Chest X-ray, AP view. Patient: 26 years old, sex F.
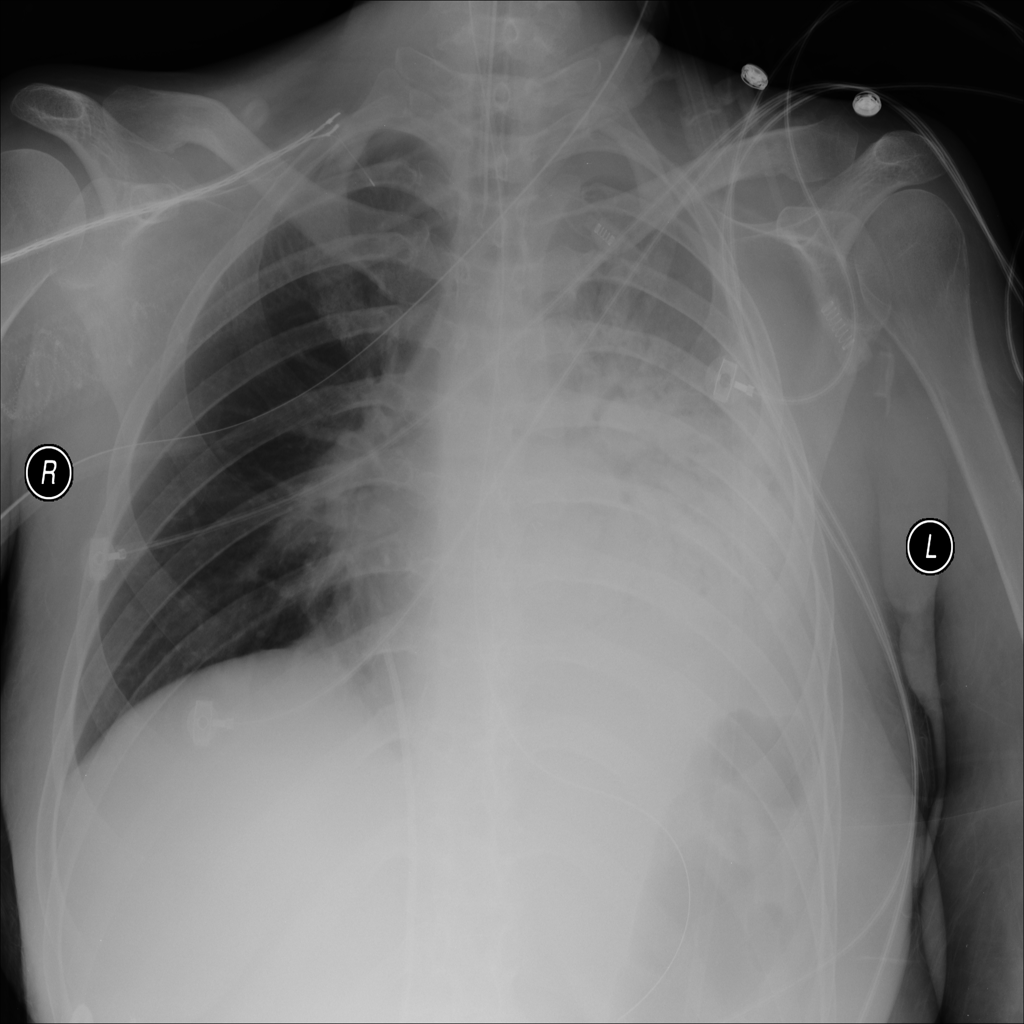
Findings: Consolidation, Effusion, Infiltration